Question: I am newbie for Mvc Jquery datatable serverside operations, I have one issue with rending the list to view using jQuery datatable, i.e In my table I have 6 columns, the 6th column have multiple @Html buttons and its based on 5th column value
ex: if 5th column have value as "Register" then i have to show Edit, Delete, Approve buttons etc, if its "Deactive" then i have to show Edit, Delete, Reactive buttons,
if I disabled the server side functionality its working like a charm, but when i create a ajax handler method and send the request in json format its showing empty string, I know i have to write the function for that 6th column in columns "data" but i don't how how to handle it
'''
<table id="TblUsersAccounts" class="table">
<thead>
<tr>
<th>ID</th>
<th>Group</th>
<th>FullName</th>
<th>Email</th>
<th>Role</th>
<th>AccountStatus</th>
<th>Action</th>
</tr>
</thead>
<tbody>
@foreach (var item in Model)
{
<tr id="@item.Id" onclick="rowFunction(this)">
<td>@item.Id</td>
<td>@item.Group</td>
<td>@item.FullName</td>
<td>@item.Email</td>
<td>@item.Role</td>
<td id="@item.AccountStatus" class="AcntStatus">@item.AccountStatus</td>
<td>
<a href="/ManageUserAccount/EditUserAccount"><span class="btn btn-sm btn-primary">Edit</span></a>
@if (item.AccountStatus.Trim() == string.Empty)
{
<a href="#"><span class="btn btn-sm btn-primary">Resend</span></a>
@Ajax.ActionLink("Delete", "DeleteUser", new { id = item.Id }, new AjaxOptions() { HttpMethod = "GET", InsertionMode = InsertionMode.Replace, OnBegin = "DeleteCalls(this)", UpdateTargetId = "modalGenericContent", OnComplete = "OpenModal(this)" }, new { id = "deleteUser", @class = "btn btn-sm btn-primary", @text = "Delete User Accounts", name = item.Id })
}
else if (item.AccountStatus.Trim() == "Registered")
{
<a href="#"><span class="btn btn-sm btn-primary">Deactivate</span></a>
}
else if (item.AccountStatus.Trim() == "None")
{
<a href="#"><span class="btn btn-sm btn-primary">Resend</span></a>
@Ajax.ActionLink("Delete", "DeleteUser", new { id = item.Id }, new AjaxOptions() { HttpMethod = "GET", InsertionMode = InsertionMode.Replace, OnBegin = "DeleteCalls(this)", UpdateTargetId = "modalGenericContent", OnComplete = "OpenModal(this)" }, new { id = "deleteUser", @class = "btn btn-sm btn-primary", @text = "Delete User Accounts", name = item.Id })
}
else if (item.AccountStatus.Trim() == "Deactivated")
{
<a href="#"><span class="btn btn-sm btn-primary">Re Activate</span></a>
}
</td>
</tr>
}
</tbody>
'''
'''
$(document).ready(function () {
var cells = $('td.AcntStatus');
var table = $('#TblUsersAccounts').DataTable({
"serverSide": true,
"ajax": {
"type": "POST",
"url": '/ManageUserAccount/DataHandler',
"contentType": 'application/json; charset=utf-8',
'data': function (data) { return data = JSON.stringify(data); }
},
paging: true,
ordering: true,
info: false,
searching: true,
bLengthChange: false,
"processing": true,
//"paging": true,
"deferRender": true,
"columns": [
{ "data": "Id" },
{ "data": "FullName" },
{ "data": "Group" },
{ "data": "Email" },
{ "data": "Role" },
{ "data": "AccountStatus" },
{
//"class": 'details-control',
"orderable": false,
"data": "Action",
"defaultcontent": "<button>Click!</button>", // I have to render the buttons for Action
"searchable": false
// added this to disable search on first column
}
],
"order": [0, "asc"]
});
'''
Screenshot:

'''
public ActionResult Index()
{
List<UserAccountViewModel> userAccountLst = GetList();
return View(userAccountLst);// return }
}
public List<UserAccountViewModel> GetList()
{
UserAccountViewModel useraccountviewmodel = new UserAccountViewModel();
List<UserAccountViewModel> userAccountLst = new List<UserAccountViewModel>();
userAccountLst.Add(new UserAccountViewModel { Id = "OSDC1", FirstName = "Principal1", LastName = "Admin", Email = "admin@quad1.in", Group = "GroupA", Role = "Administrator", AccountStatus = "None" });
userAccountLst.Add(new UserAccountViewModel { Id = "OSDC2", FirstName = "Principal2", LastName = "Admin", Email = "Student@quad2.in", Group = "GroupB", Role = "Student", AccountStatus = "Deactivated" });
userAccountLst.Add(new UserAccountViewModel { Id = "OSDC3", FirstName = "Principal3", LastName = "Admin", Email = "admin@quad3.in", Group = "GroupC", Role = "Administrator", AccountStatus = "Registered" });
userAccountLst.Add(new UserAccountViewModel { Id = "OSDC4", FirstName = "Principal4", LastName = "Admin", Email = "admin@quad4.in", Group = "GroupD", Role = "Administrator", AccountStatus = string.Empty });
userAccountLst.Add(new UserAccountViewModel { Id = "OSDC5", FirstName = "Principal5", LastName = "Admin", Email = "Student@quad5.in", Group = "GroupE", Role = "Student", AccountStatus = string.Empty });
userAccountLst.Add(new UserAccountViewModel { Id = "OSDC6", FirstName = "Principal6", LastName = "Admin", Email = "Advisor@quad6.in", Group = "GroupF", Role = "Advisor", AccountStatus = "None" });
userAccountLst.Add(new UserAccountViewModel { Id = "OSDC7", FirstName = "Principal7", LastName = "Admin", Email = "Student@quad7.in", Group = "GroupA", Role = "Student", AccountStatus = "Deactivated" });
userAccountLst.Add(new UserAccountViewModel { Id = "OSDC8", FirstName = "Principal8", LastName = "Admin", Email = "admin@quad8.in", Group = "GroupA", Role = "Administrator", AccountStatus = "Registered" });
userAccountLst.Add(new UserAccountViewModel { Id = "OSDC9", FirstName = "Principal9", LastName = "Admin", Email = "admin@quad9.in", Group = "GroupC", Role = "Administrator", AccountStatus = string.Empty });
userAccountLst.Add(new UserAccountViewModel { Id = "OSDC10", FirstName = "Principal10", LastName = "Admin", Email = "Student@quad10.in", Group = "GroupA", Role = "Student", AccountStatus = string.Empty });
userAccountLst.Add(new UserAccountViewModel { Id = "OSDC11", FirstName = "Principal11", LastName = "Admin", Email = "admin@quad11.in", Group = "GroupF", Role = "Administrator", AccountStatus = "None" });
userAccountLst.Add(new UserAccountViewModel { Id = "OSDC12", FirstName = "Principal12", LastName = "Admin", Email = "Advisor@quad12.in", Group = "GroupA", Role = "Advisor", AccountStatus = "Deactivated" });
userAccountLst.Add(new UserAccountViewModel { Id = "OSDC13", FirstName = "Principal13", LastName = "Admin", Email = "admin@quad13.in", Group = "GroupE", Role = "Administrator", AccountStatus = "Registered" });
userAccountLst.Add(new UserAccountViewModel { Id = "OSDC14", FirstName = "Principal14", LastName = "Admin", Email = "Advisor@quad14.in", Group = "GroupD", Role = "Advisor", AccountStatus = string.Empty });
userAccountLst.Add(new UserAccountViewModel { Id = "OSDC15", FirstName = "Principal15", LastName = "Admin", Email = "admin@quad15.in", Group = "GroupB", Role = "Administrator", AccountStatus = string.Empty });
useraccountviewmodel.UserAccountlst = userAccountLst;
return userAccountLst;
}
public JsonResult DataHandler(DTParameters param)
{
try
{
List<UserAccountViewModel> dtsource;
dtsource =GetList().ToList();
List<String> columnSearch = new List<string>();
foreach (var col in param.Columns)
{
columnSearch.Add(col.Search.Value);
}
List<UserAccountViewModel> data = new ResultSet().GetResult(param.Search.Value, param.SortOrder, param.Start, param.Length, dtsource, columnSearch);
int count = new ResultSet().Count(param.Search.Value, dtsource, columnSearch);
DTResult<UserAccountViewModel> result = new DTResult<UserAccountViewModel>
{
draw = param.Draw,
data = data,
recordsFiltered = count,
recordsTotal = count
};
return Json(result);
}
catch (Exception ex)
{
return Json(new { error = ex.Message });
}
}
'''
Please help me to solve this, I tried all possibilities but I failed.:)
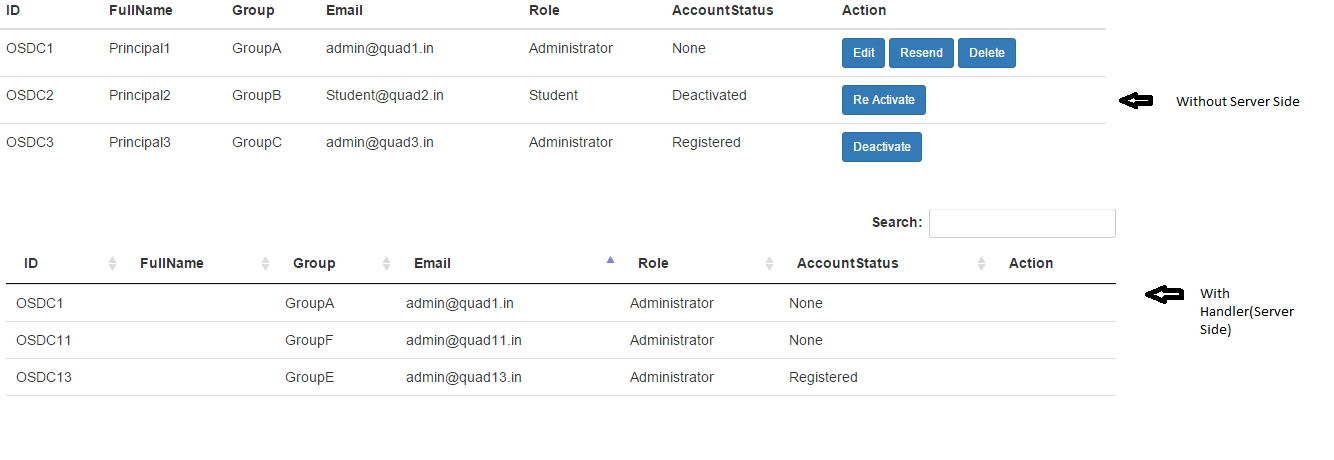
Answer: Add button on 'fnRowCallback' callback . ad this below code along with datatable options. (datatable version 1.10)
JS
'''
"fnRowCallback": function(nRow, aData, iDisplayIndex) {
var oSettings = (this.fnSettings) ? this.fnSettings() : this;
// nrow refers the row that is rendered
// aData contains the row data in array
if(aData[4]=='some value 1')
$("td:last", nRow).html('button-1 here')
else if(aData[4]=='some value 2')
$("td:last", nRow).html('button-2 here')
return nRow;
},
'''